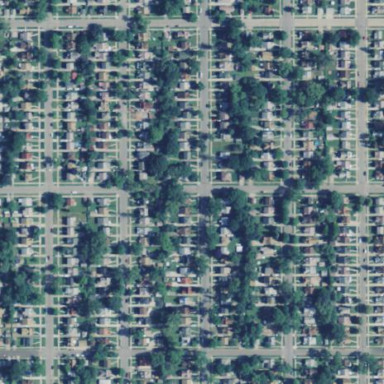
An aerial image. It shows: Single-family residential area.